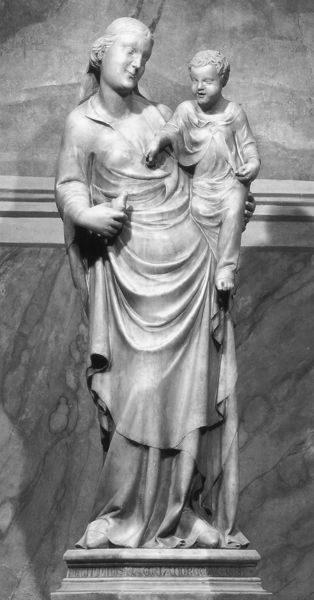
Titel: Madonna mit Kind
Künstler: Nino d’Andrea Pisano
Standort: Florenz, S. Maria Novella (EU - I - Toskana)
Schlagwörter: frau, kleid, marmor, weiss, flasche, wand, barock, falten, halten, sockel, stehen, stein, kirche, gewand, kind, mutter, skulptur, statue, lächeln, baby, falte, spielen, faltenwurf, foto, knabe, barfuß, christus, jesus, jesus christus, toga, fröhlich, basis, freundlich, erwachsen, maria, madonna, mutter gottes, langen, gottesmutter, christuskind, trinkflasche, jesukind, maira, unsere liebe frau, heilige maria, christkind, liebe frau, togga, heilige jungfrau maria, liebe frau+